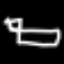
Label: bed